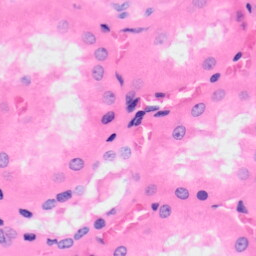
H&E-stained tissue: Kidney